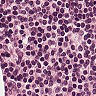
Metastatic tissue present: no